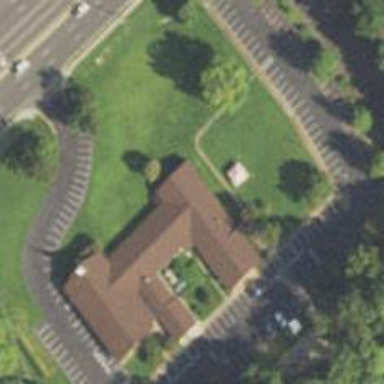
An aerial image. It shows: Church which is place of worship.